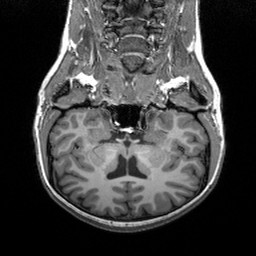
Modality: T1w
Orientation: sagittal